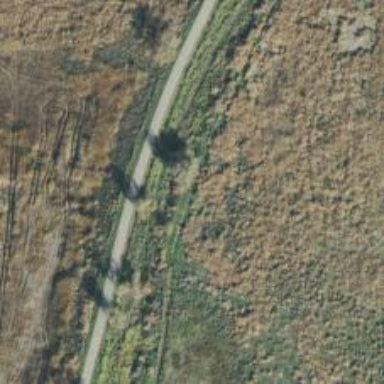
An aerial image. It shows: Bridleway.